RGB frame:
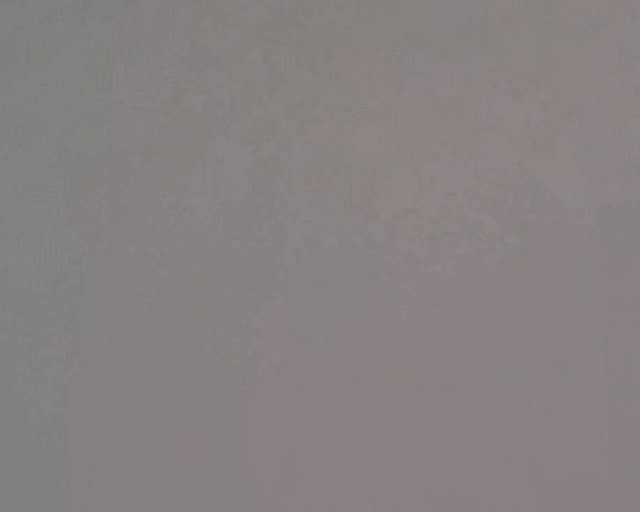
Thermal frame:
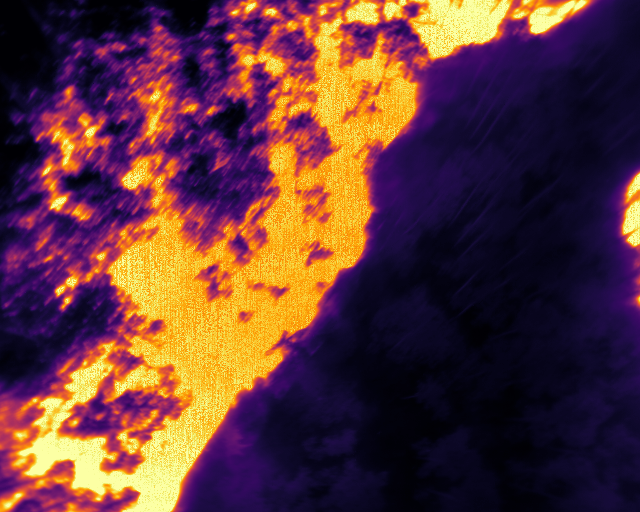
Captured: 2026-02-27 02:37:34
Pixels at or above 80 °C: 126070 (fraction of frame: 0.3847)